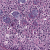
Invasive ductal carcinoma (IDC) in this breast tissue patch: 0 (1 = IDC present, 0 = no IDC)